Field crop: maize
Growth stage: 2
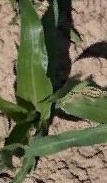
Species: maize